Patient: sex F, age 67
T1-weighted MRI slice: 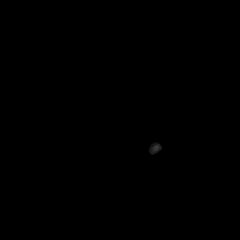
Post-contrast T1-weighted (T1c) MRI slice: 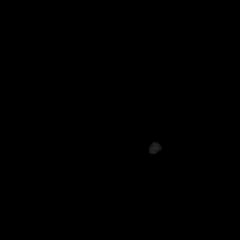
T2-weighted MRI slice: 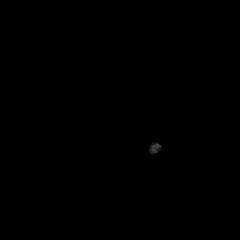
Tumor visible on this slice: no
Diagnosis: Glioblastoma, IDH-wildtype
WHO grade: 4